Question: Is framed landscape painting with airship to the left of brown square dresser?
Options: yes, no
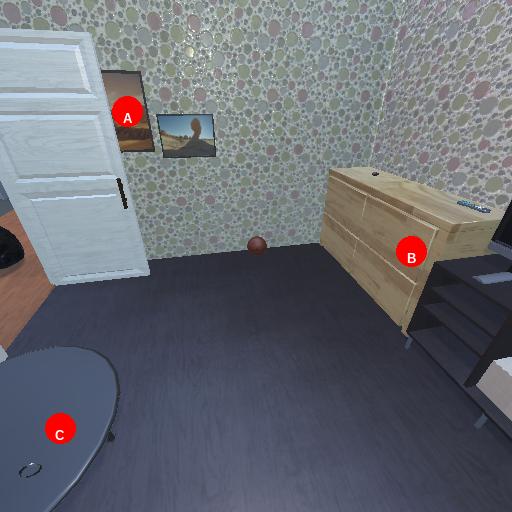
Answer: yes